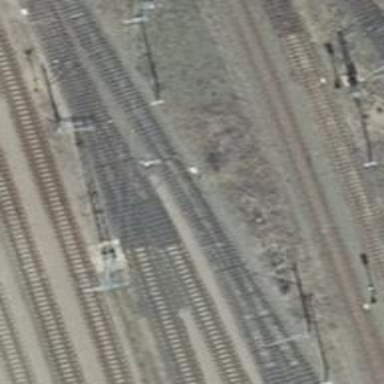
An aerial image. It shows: Railway switch.